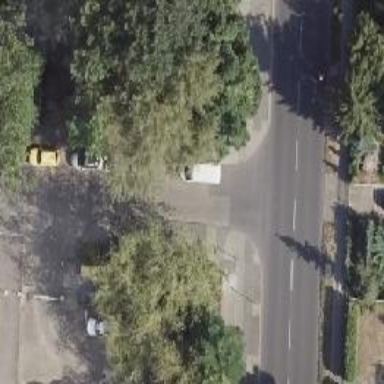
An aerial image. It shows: Road with "give way" sign.